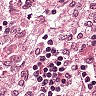
Metastatic tissue present: no